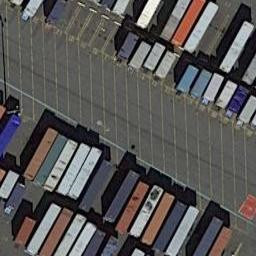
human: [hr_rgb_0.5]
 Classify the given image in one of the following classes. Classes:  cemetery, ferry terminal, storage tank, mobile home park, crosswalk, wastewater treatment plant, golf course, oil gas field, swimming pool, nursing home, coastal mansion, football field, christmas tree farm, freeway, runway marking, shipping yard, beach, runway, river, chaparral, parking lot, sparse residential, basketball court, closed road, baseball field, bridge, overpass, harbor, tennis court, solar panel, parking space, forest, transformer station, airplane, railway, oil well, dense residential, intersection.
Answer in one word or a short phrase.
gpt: shipping yard